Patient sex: F
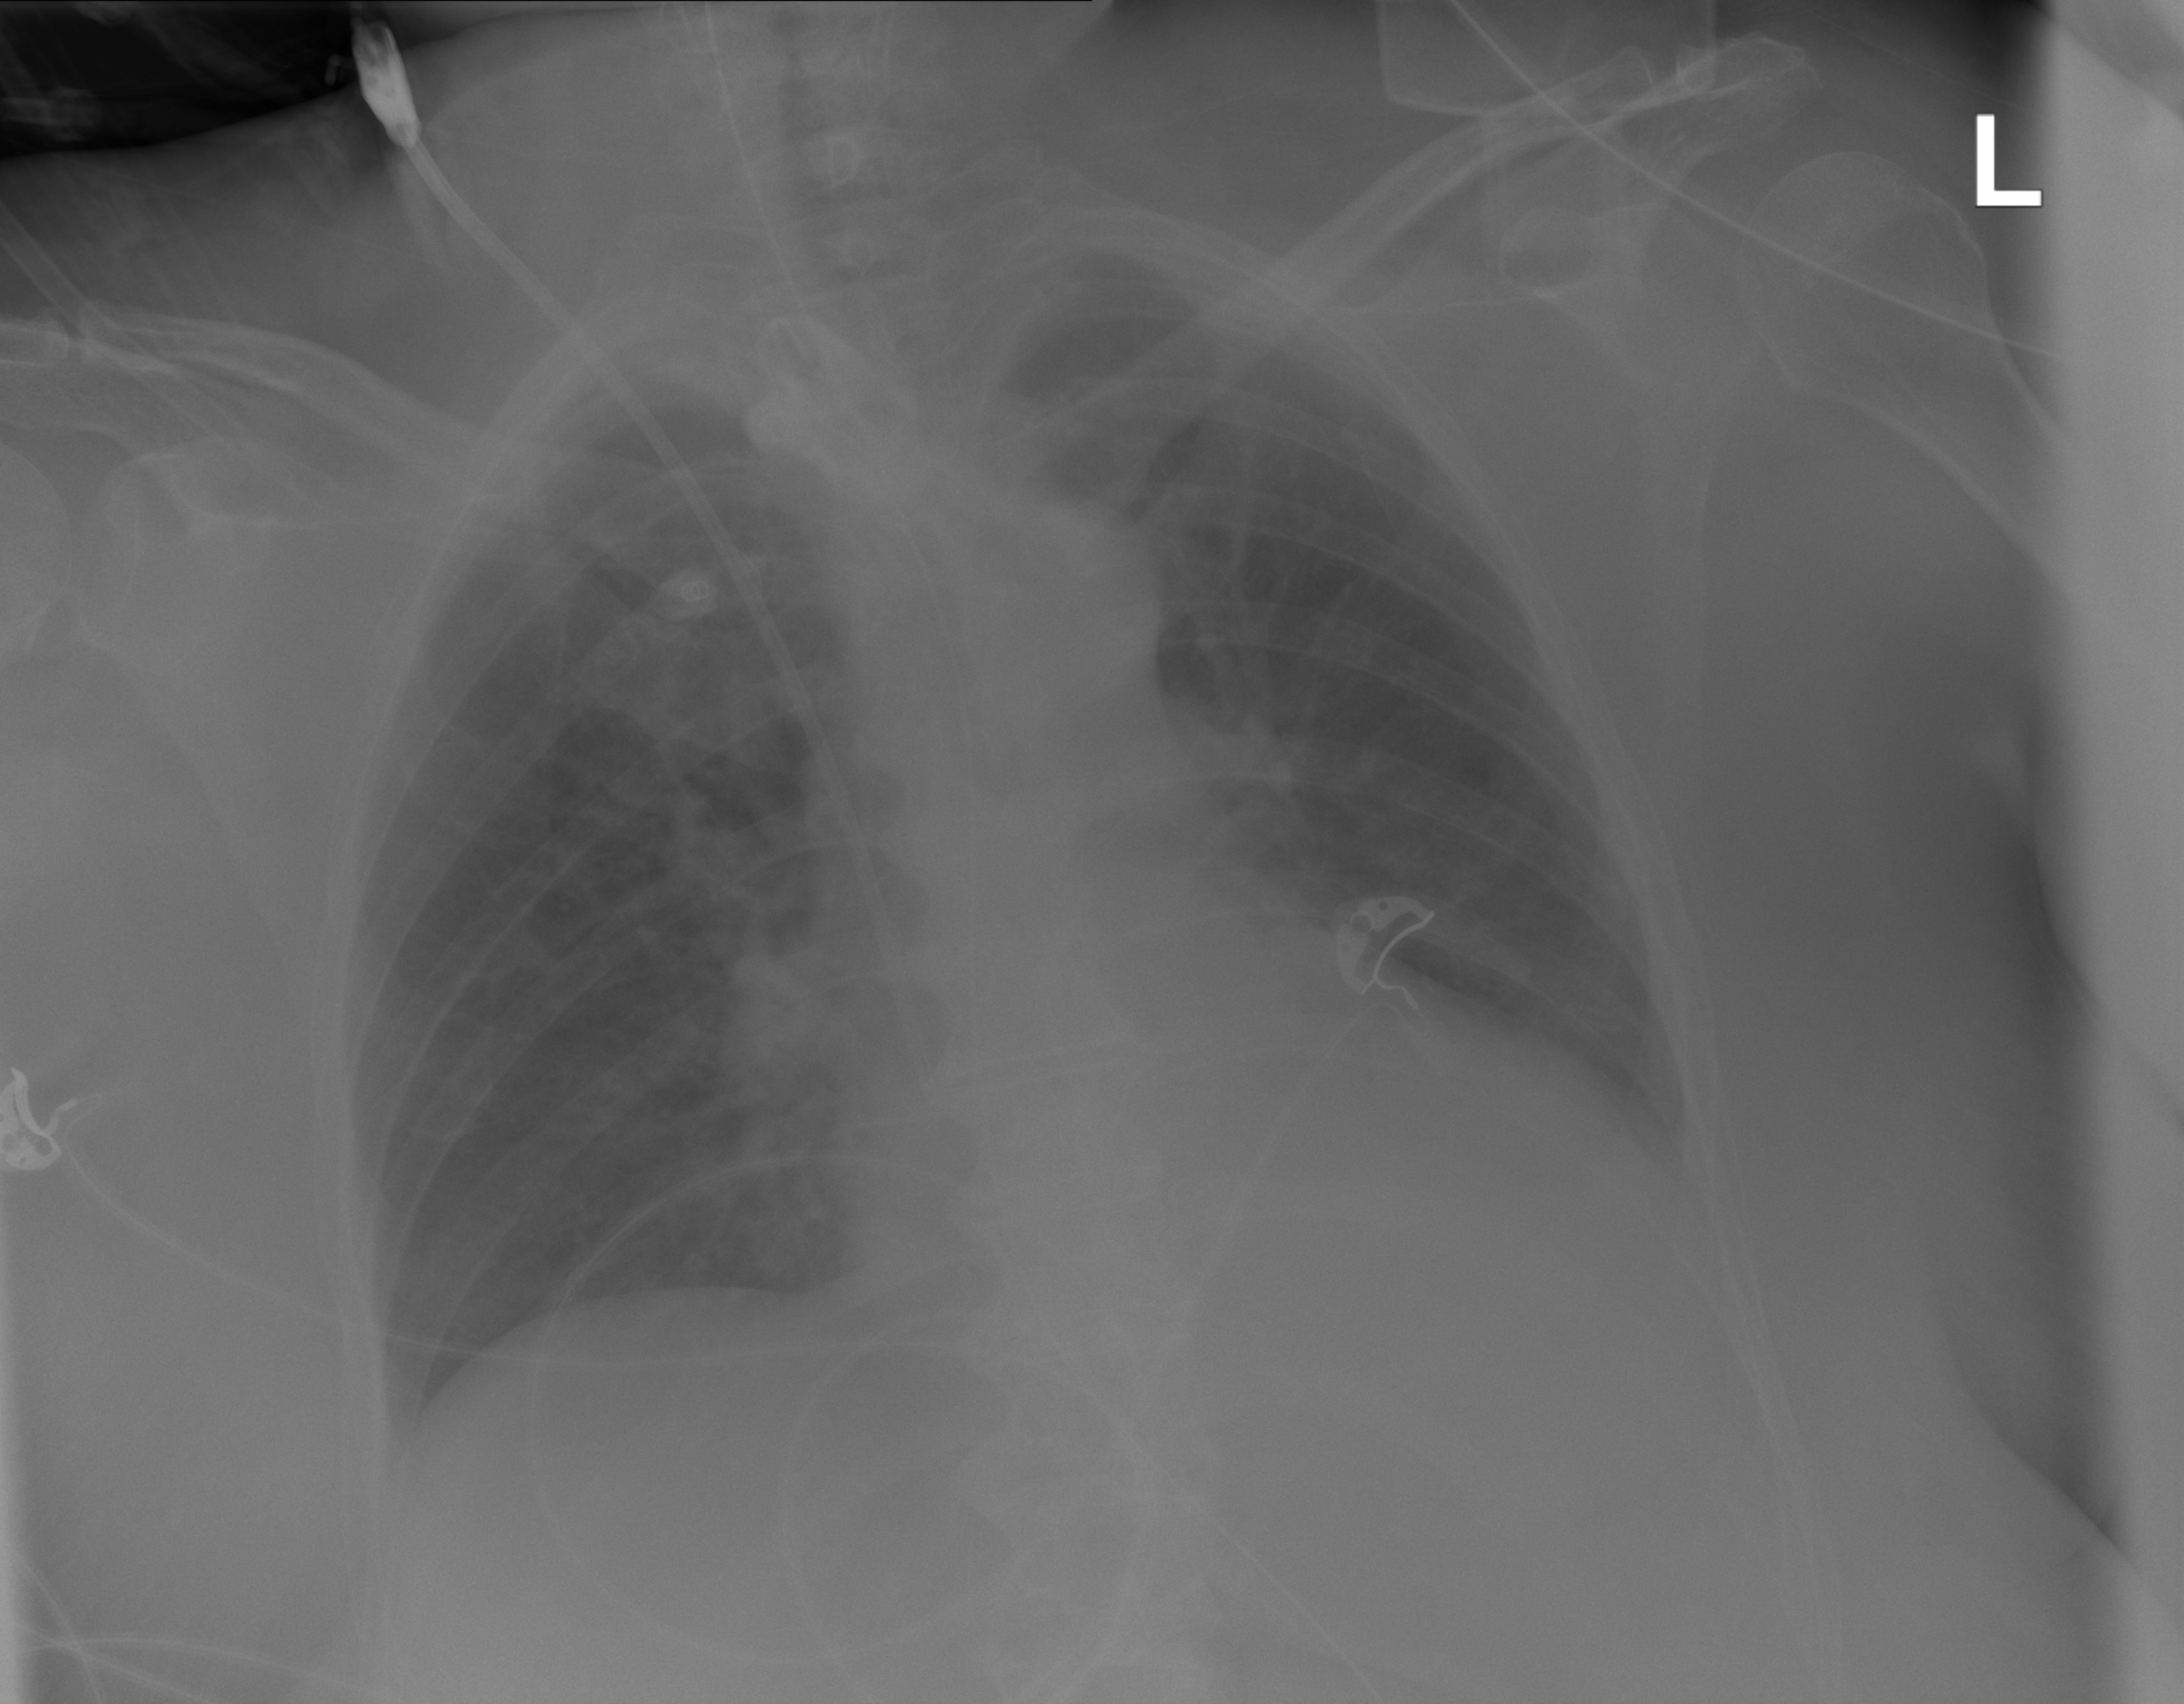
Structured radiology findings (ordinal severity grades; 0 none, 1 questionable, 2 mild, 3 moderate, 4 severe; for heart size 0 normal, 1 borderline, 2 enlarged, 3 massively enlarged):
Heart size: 2
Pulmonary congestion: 2
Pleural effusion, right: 0
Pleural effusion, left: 2
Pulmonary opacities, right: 0
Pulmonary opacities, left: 0
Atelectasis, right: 0
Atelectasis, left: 2